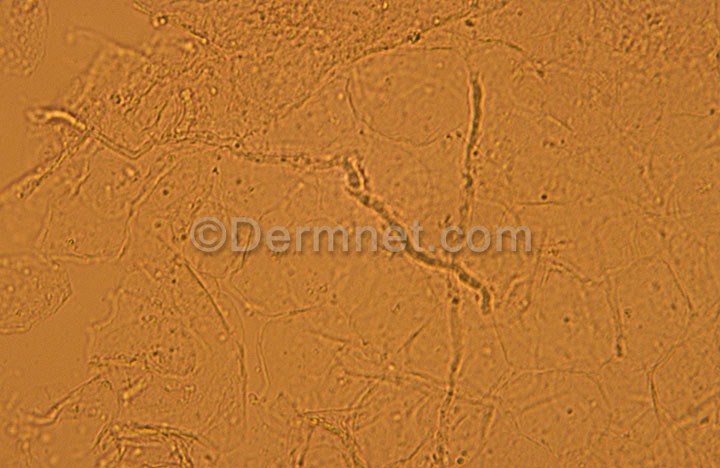
Disease: Tinea Ringworm Candidiasis and other Fungal Infections